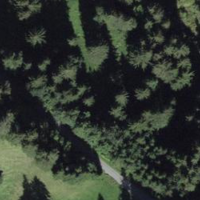
EUNIS habitat code: 43
Species observed at this site:
Petasites albus